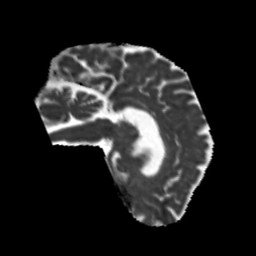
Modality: MD
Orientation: sagittal
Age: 75
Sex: male
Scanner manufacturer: siemens
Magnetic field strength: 3 T
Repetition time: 5.25 s
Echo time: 0.08 s